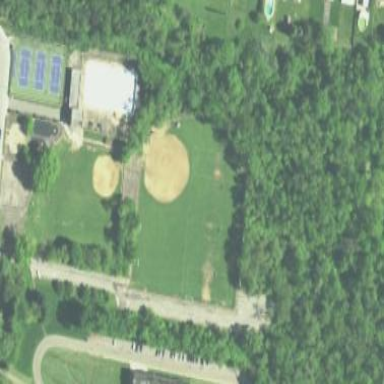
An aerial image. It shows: Baseball pitch for leisure and sports activities.